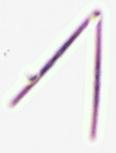
Label: Thalassionema